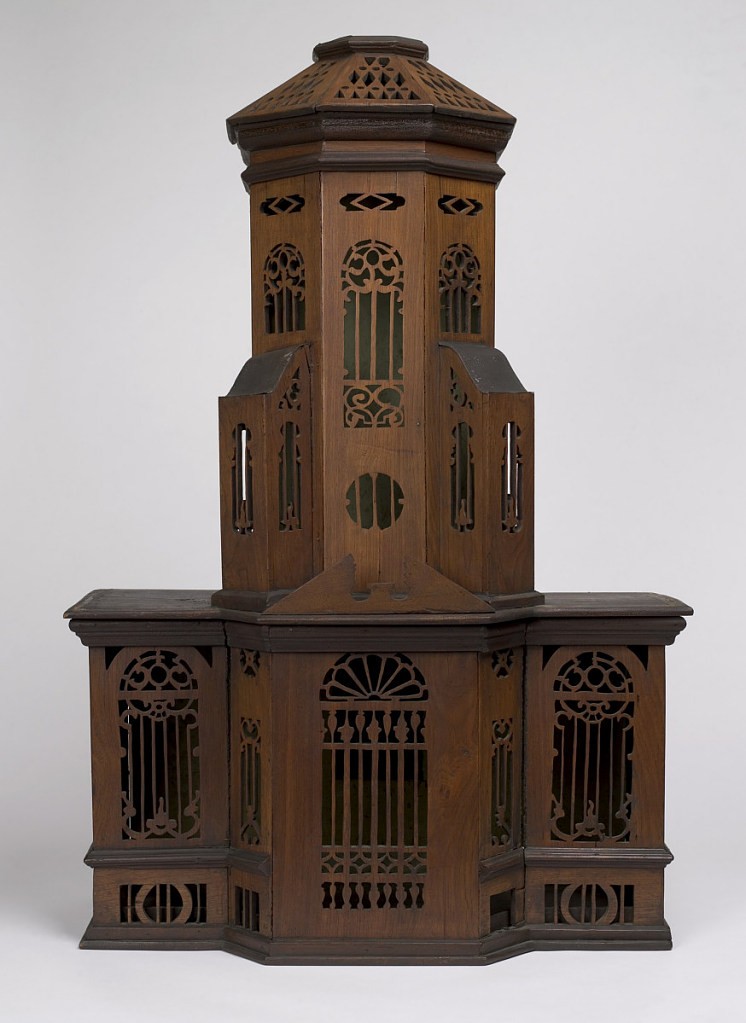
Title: Bird Cage in the Form of a Church
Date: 1850–1900
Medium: Wood
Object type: birdcage
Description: Standing cage in form of church, with buttressed tower; door, arched windows and ornament of geometric pierced designs.  Tray (part b), opens at back; base (part c) with "fence."